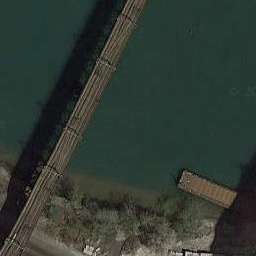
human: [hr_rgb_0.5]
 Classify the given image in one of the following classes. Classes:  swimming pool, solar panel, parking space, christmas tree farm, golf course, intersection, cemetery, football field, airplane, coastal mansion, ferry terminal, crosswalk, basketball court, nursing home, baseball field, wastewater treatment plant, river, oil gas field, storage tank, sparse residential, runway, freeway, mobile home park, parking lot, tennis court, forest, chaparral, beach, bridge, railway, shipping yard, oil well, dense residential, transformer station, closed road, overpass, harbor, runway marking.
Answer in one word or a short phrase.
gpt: bridge